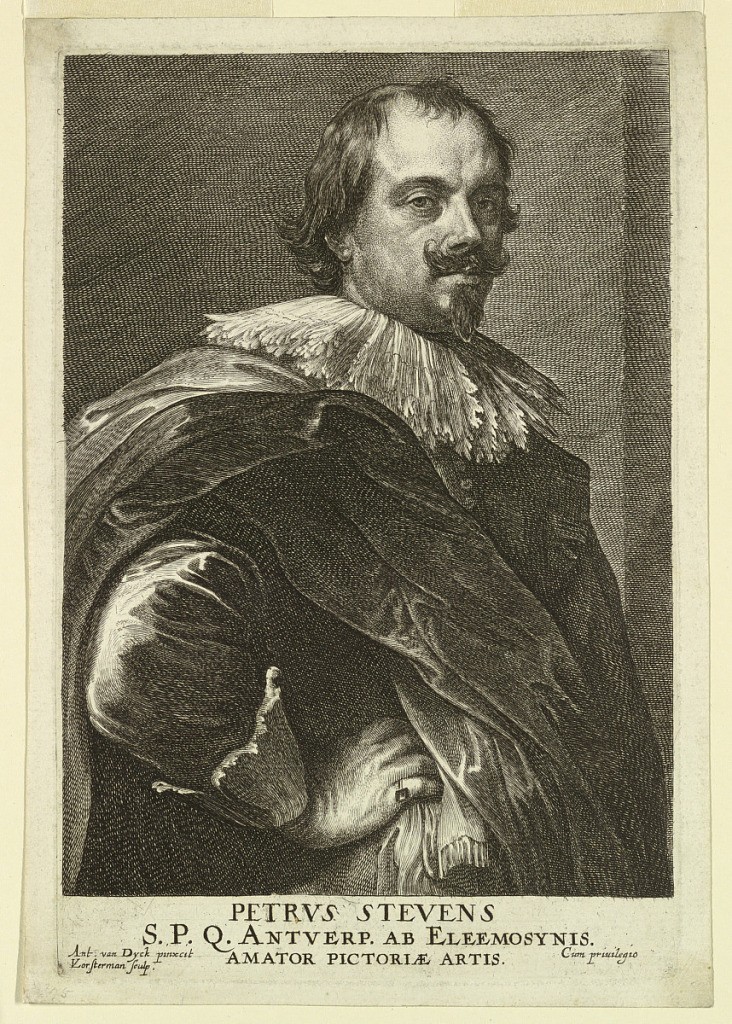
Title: Portrait of Peter Stevens, from the Icones Principum Virorum
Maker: Lucas Vorsterman, Flemish, 1595 - 1675
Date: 1650-1660
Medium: Etching on paper in black ink
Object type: Print
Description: A half-length portrait of peter Stevens in three-quarter view turned to right. The sitter is bare-headed and his suit has a wide pleated collar. His coat is thrown over his right sholder and arm and his right hand resting on his hip.